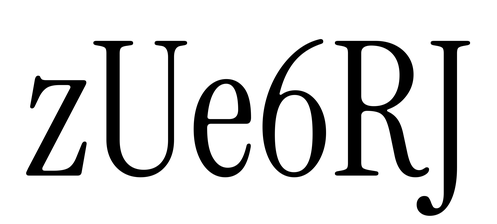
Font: InstrumentSerif-Regular